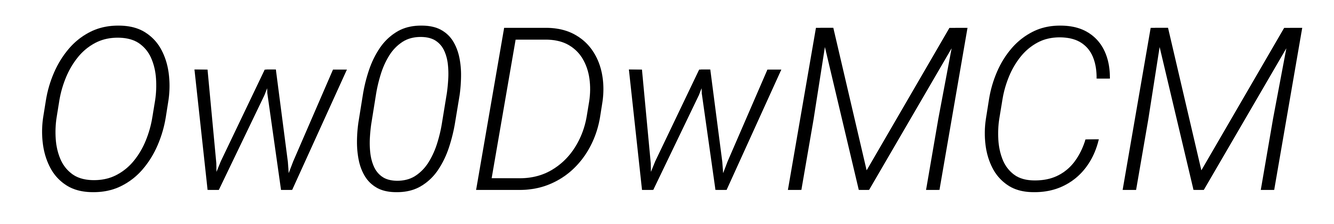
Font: Roboto-Italic_Light_Italic